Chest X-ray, PA view. Patient: 22 years old, sex F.
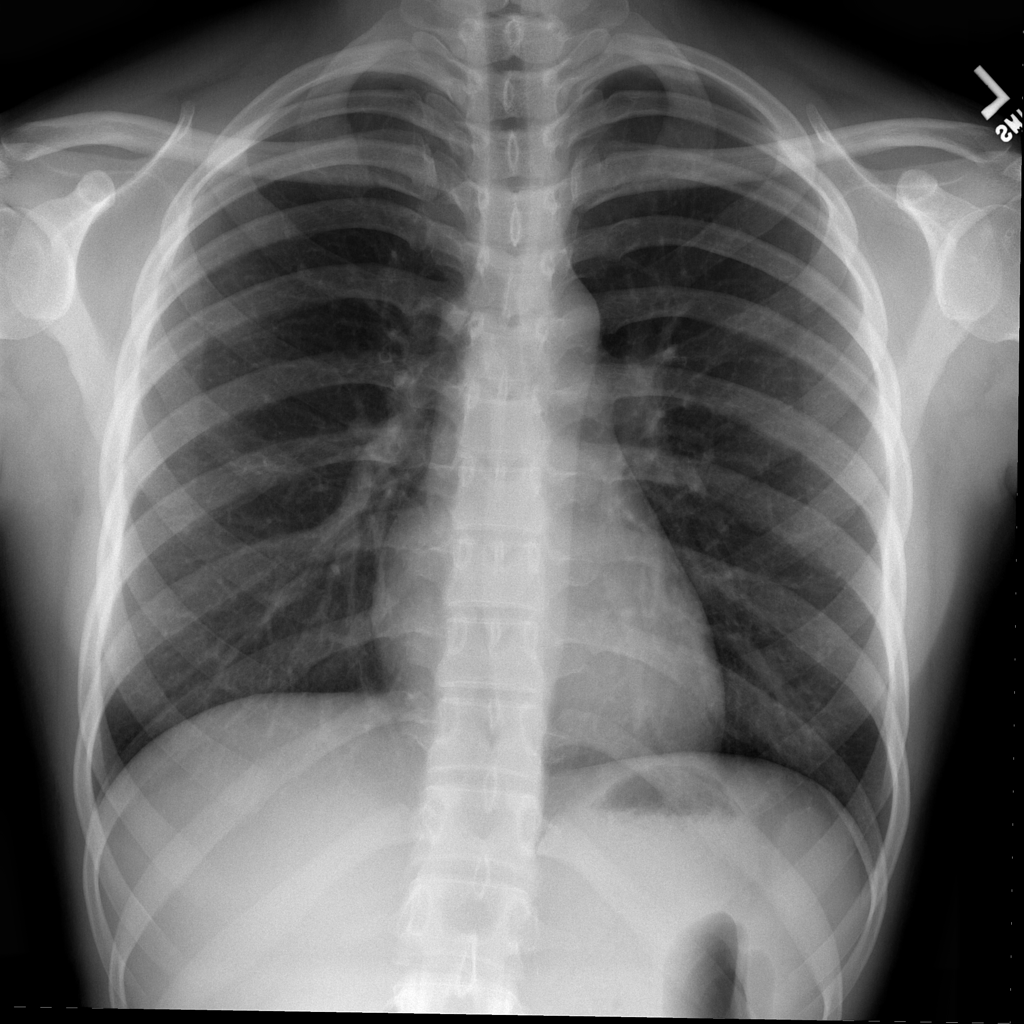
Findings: No Finding